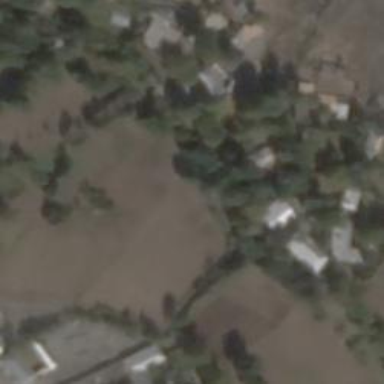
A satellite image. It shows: Village.